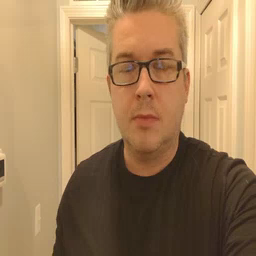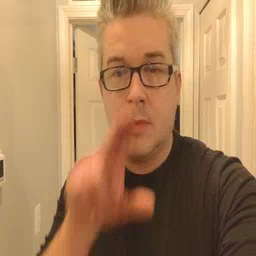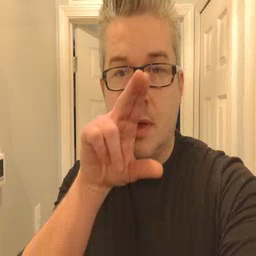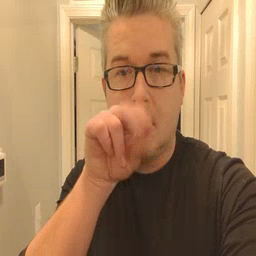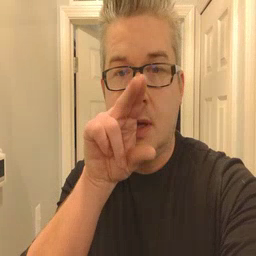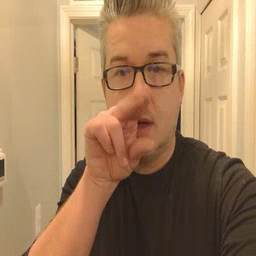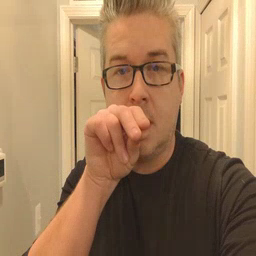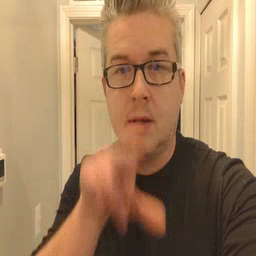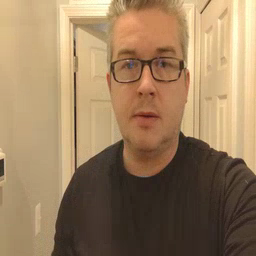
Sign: duck